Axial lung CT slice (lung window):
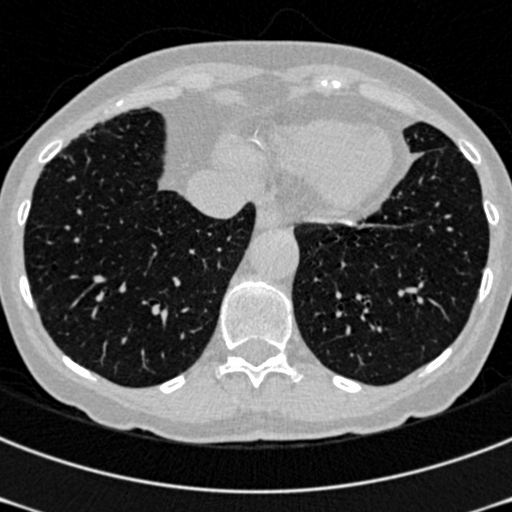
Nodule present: no